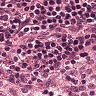
Metastatic tissue present: no